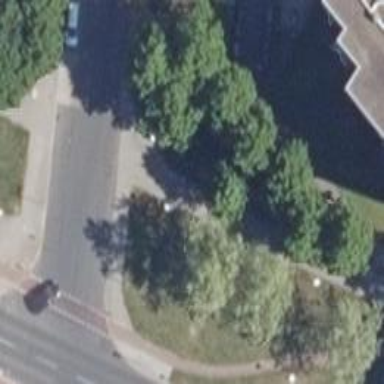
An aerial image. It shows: Sidewalk.